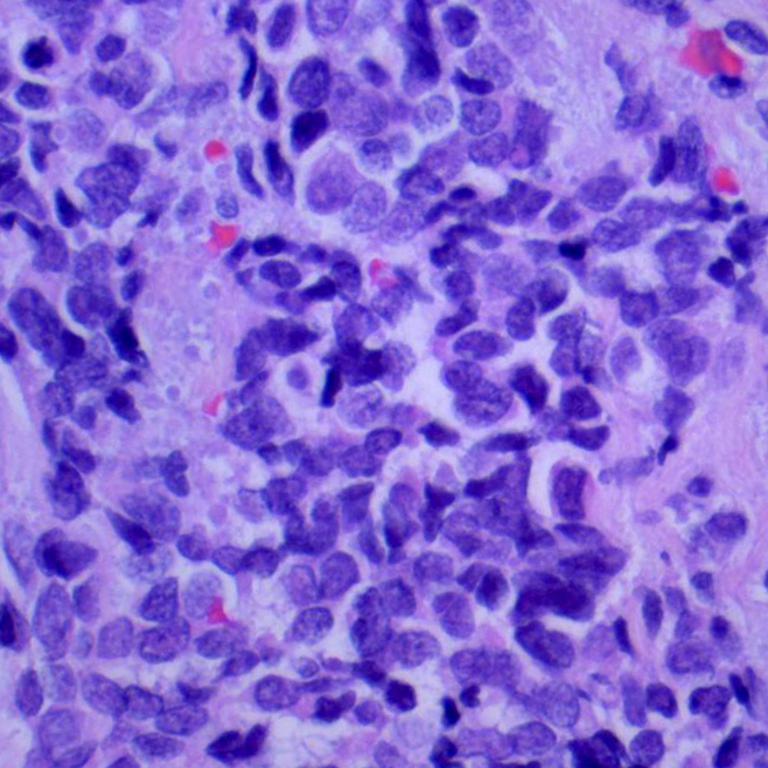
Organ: lung
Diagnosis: squamous carcinomas